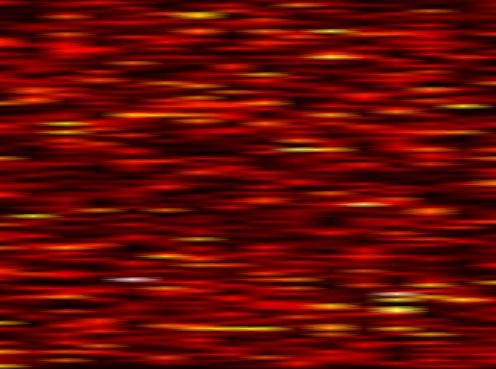
Label: FOFDM